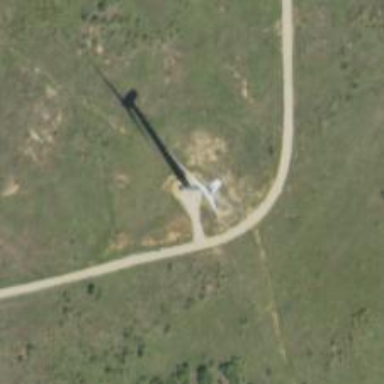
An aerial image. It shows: Wind generator using horizontal axis wind turbines.